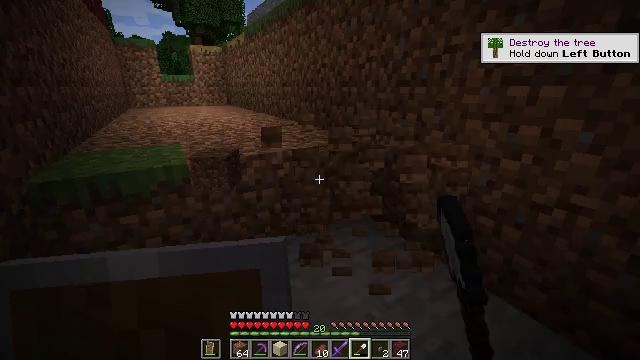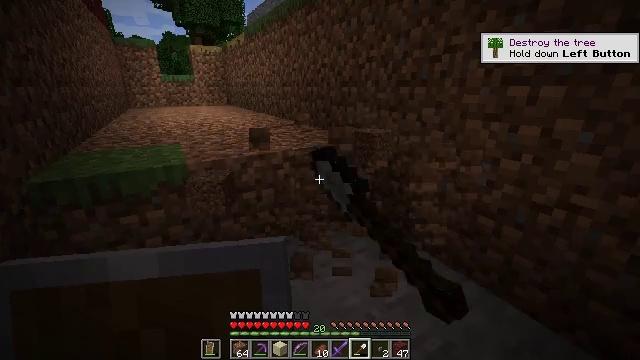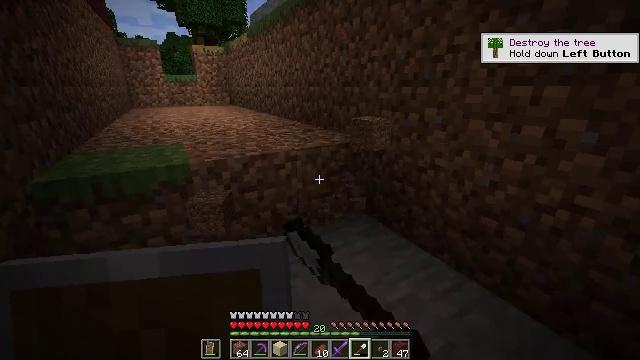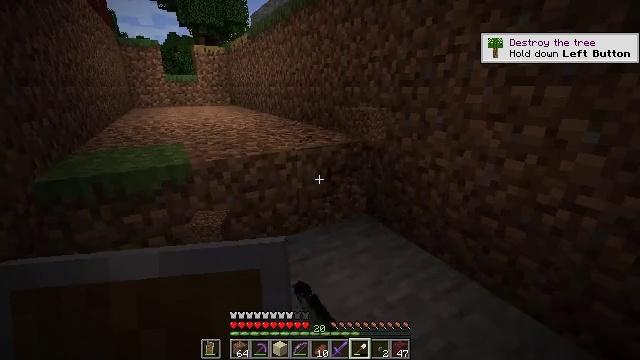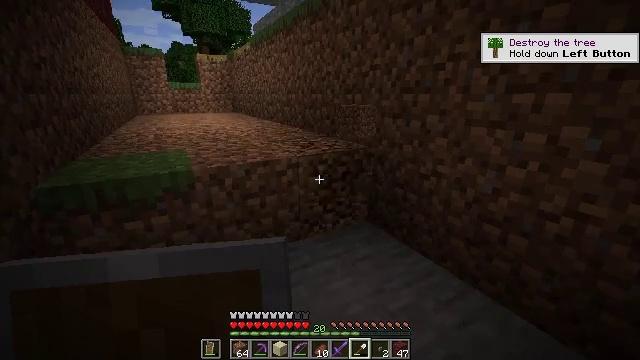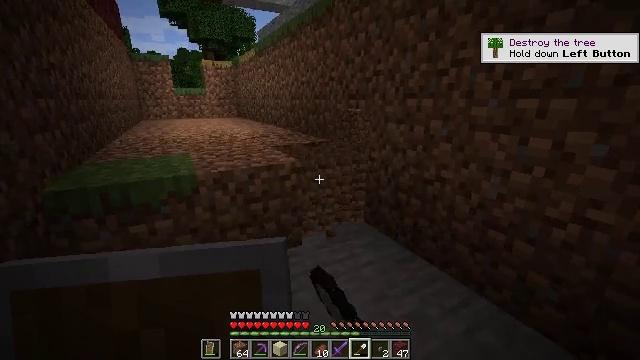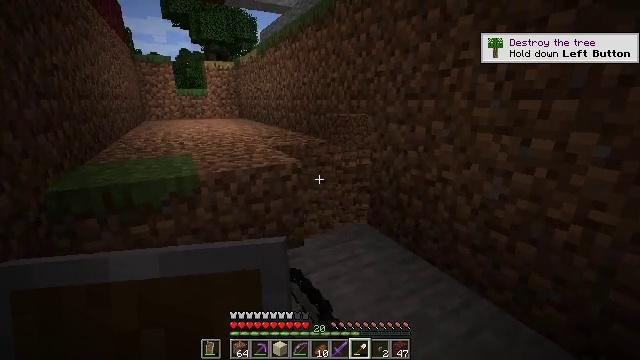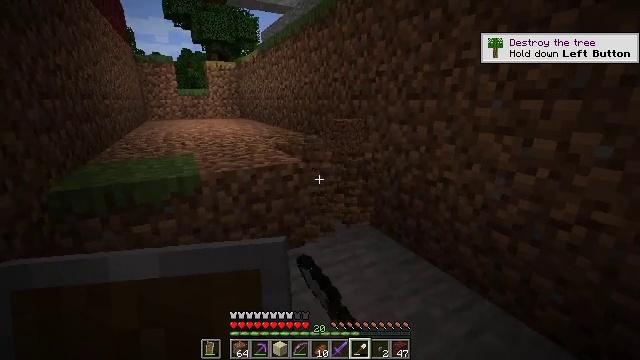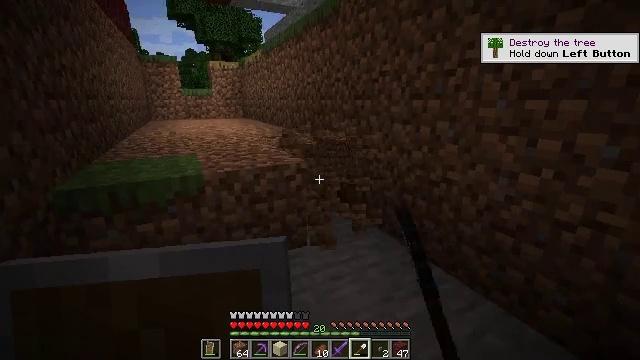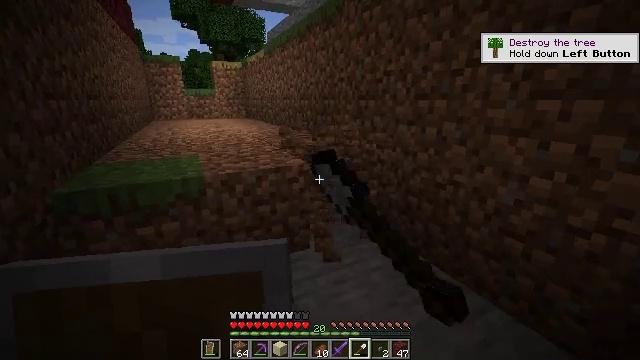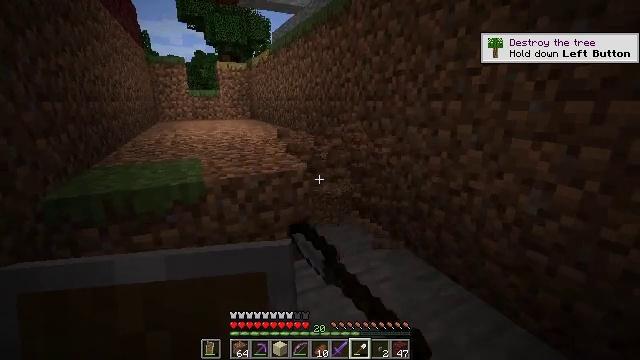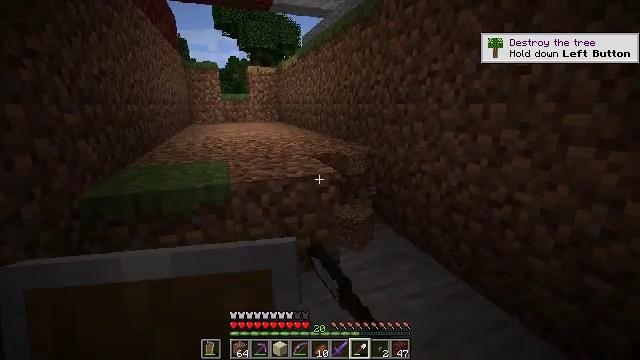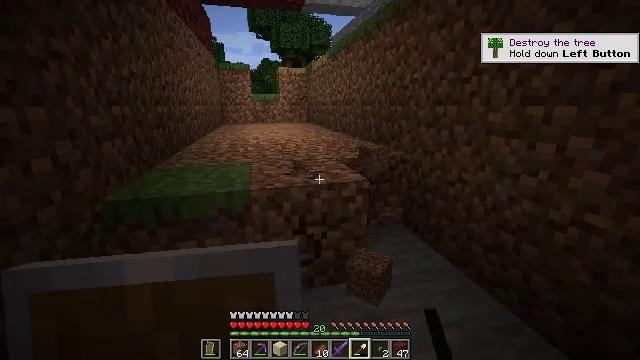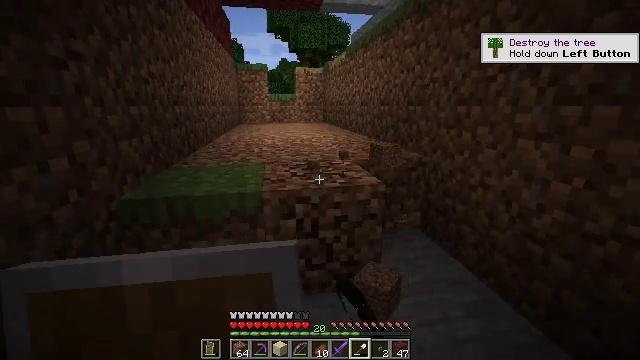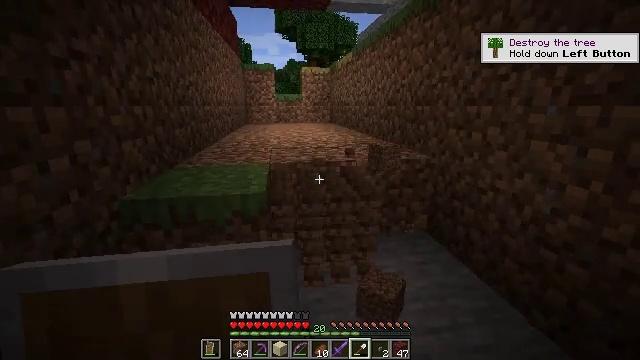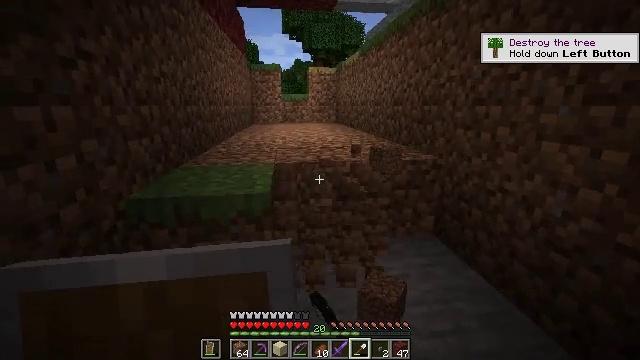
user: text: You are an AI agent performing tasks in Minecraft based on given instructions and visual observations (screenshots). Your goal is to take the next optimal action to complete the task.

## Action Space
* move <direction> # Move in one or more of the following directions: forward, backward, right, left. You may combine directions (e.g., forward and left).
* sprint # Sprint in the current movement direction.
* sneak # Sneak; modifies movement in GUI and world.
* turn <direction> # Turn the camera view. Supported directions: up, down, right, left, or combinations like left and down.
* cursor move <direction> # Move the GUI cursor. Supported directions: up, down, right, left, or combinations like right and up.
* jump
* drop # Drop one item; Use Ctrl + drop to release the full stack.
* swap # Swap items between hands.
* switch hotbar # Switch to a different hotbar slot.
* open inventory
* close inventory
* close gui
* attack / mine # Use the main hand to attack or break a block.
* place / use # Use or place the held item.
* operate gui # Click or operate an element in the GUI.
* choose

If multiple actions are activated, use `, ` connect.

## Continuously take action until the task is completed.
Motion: motion action
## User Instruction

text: Collect dirt by holding left button.
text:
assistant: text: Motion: attack / mine
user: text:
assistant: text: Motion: attack / mine
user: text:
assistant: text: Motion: attack / mine
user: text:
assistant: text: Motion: turn up, attack / mine
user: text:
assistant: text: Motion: turn up, attack / mine
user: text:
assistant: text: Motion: attack / mine
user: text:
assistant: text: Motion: attack / mine
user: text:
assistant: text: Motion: attack / mine
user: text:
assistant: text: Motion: move forward, attack / mine
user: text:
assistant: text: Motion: move forward, turn left, attack / mine
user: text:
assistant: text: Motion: move forward, turn left, attack / mine
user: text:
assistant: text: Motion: turn left, attack / mine
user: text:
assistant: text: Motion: turn left, attack / mine
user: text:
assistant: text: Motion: turn left, attack / mine
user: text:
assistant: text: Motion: turn left, attack / mine
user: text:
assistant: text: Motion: turn left, attack / mine
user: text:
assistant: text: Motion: turn left, attack / mine
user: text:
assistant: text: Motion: turn left, attack / mine
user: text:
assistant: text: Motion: attack / mine